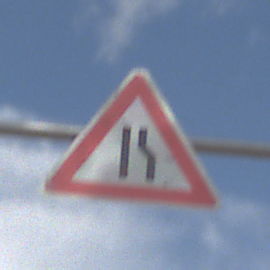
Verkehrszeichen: EinseitigVerengteFahrbahnRechts
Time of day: Midday
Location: Outdoor (Nature)
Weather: PartlyCloudy
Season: NotSpecified
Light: Natural